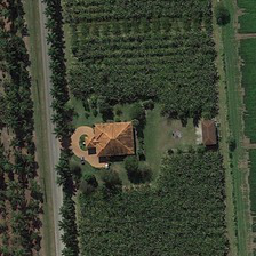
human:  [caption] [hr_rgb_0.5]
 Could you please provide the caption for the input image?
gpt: There is a house with a brown roof behind the house with a yellow roof.

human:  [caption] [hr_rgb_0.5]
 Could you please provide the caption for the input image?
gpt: There are many tall trees on both sides of the broad road.

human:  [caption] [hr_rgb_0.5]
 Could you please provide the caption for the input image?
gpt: There is a house with a brown roof behind the Yellow roof house.

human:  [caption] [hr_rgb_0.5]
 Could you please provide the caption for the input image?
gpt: There are many tall trees on both sides of the road.

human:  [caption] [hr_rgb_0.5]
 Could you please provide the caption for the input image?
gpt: There are big trees on both sides.